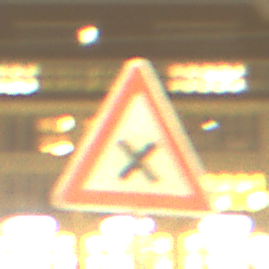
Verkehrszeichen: KreuzungOderEinmuendung
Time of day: Night
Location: Outdoor (Urban)
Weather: Overcast
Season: NotSpecified
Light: Artificial